Interaction volume radius: 10 \u00c5
Interaction volume height: 15 \u00c5
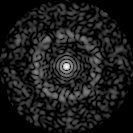
Disorder parameter: 0.8364